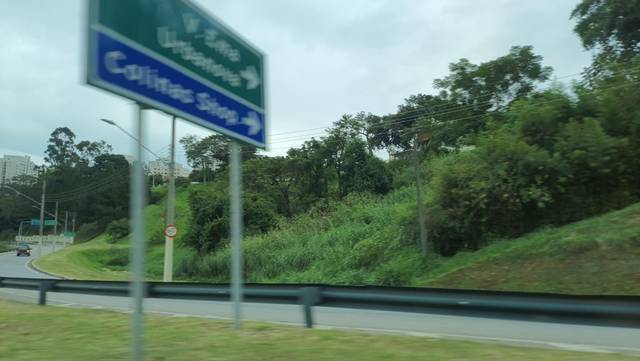
Region: Brazil
Coordinates: -23.209, -45.895